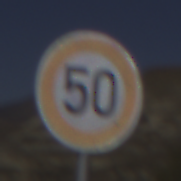
Verkehrszeichen: Geschwindigkeit50
Umgebung: Outdoor, Nature
Tageszeit: Midday
Wetter: Clear
Licht: Natural
Jahreszeit: NotSpecified
Kontrast: HighContrast